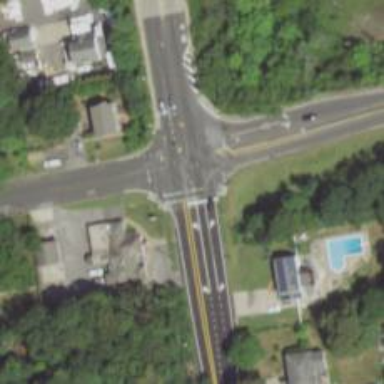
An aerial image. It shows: Marked crossing on the road.